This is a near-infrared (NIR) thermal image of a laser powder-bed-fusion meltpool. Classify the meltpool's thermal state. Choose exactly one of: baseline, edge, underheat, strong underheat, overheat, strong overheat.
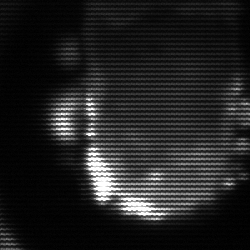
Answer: baseline